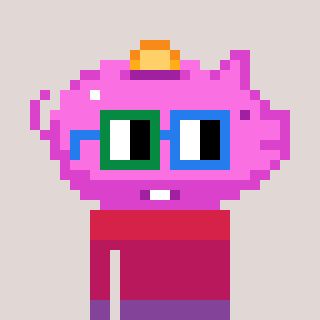
a pixel art character with square green and blue glasses, a piggybank-shaped head and a grayscale-colored body on a warm background